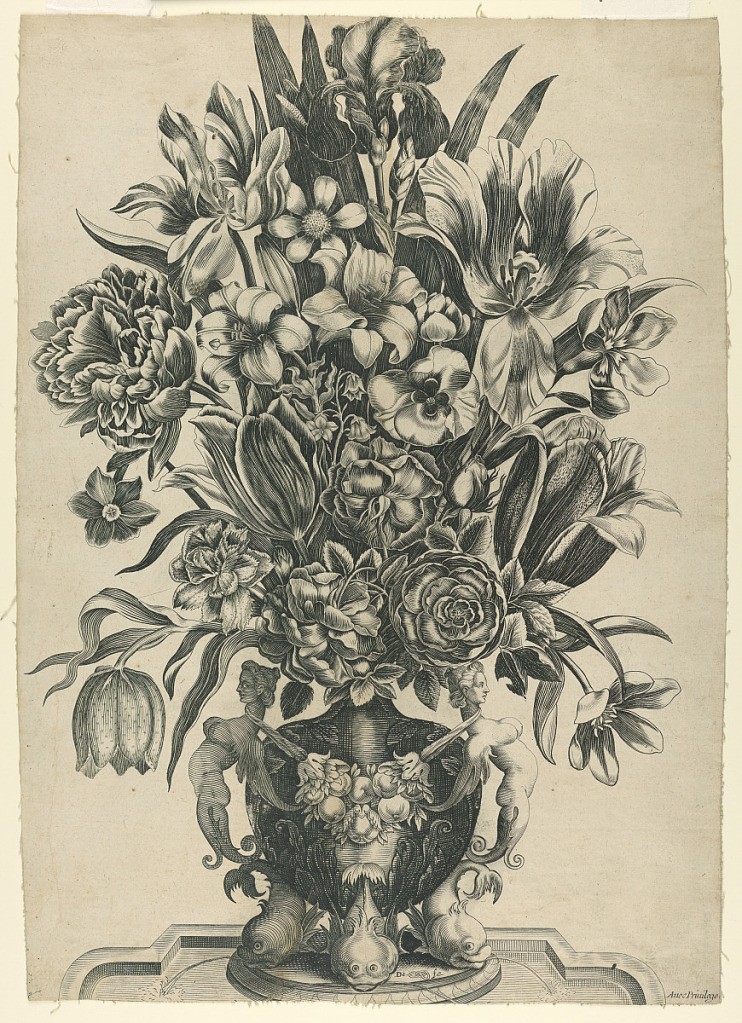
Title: Flowers in a Vase
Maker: Mathurin Duchesne, 1630/48 – ?
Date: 1650–75
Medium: Engraving Support: white laid paper, lined with cotton or linen cloth
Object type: Print
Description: The vase containing live flowers stands in the center of a fountain basin half of which is shown; the vase is supported by a base with dolphins, from the mouths of whom water pours; two harpies who are connected by a joint festoon form the handles of the vase.